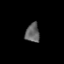
Tissue: prostate
Cell type: T cells
Senescence score: 0.2386
Nuclear area (px): 262
Mean DAPI intensity: 99.779